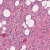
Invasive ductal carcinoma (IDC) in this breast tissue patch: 1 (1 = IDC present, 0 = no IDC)